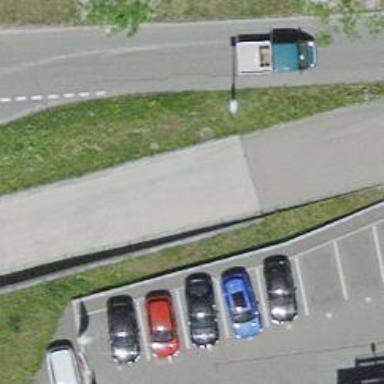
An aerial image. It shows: Concrete cycleway.